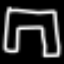
Label: pants